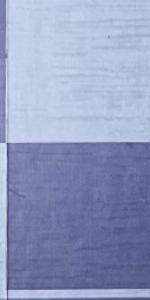
Label: Empty